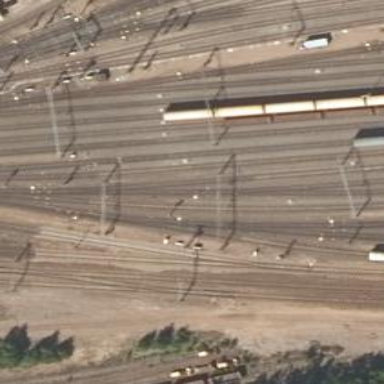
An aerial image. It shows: Railway signal.